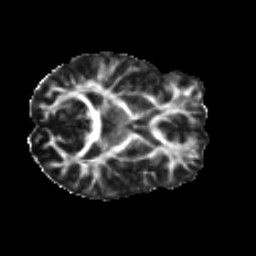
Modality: FA
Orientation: axial
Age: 42
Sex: female
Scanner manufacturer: ge
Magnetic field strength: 3 T
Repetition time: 7.8 s
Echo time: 0.0606 s